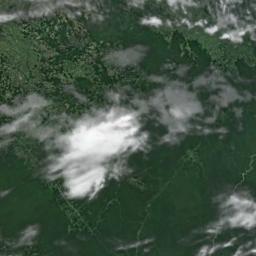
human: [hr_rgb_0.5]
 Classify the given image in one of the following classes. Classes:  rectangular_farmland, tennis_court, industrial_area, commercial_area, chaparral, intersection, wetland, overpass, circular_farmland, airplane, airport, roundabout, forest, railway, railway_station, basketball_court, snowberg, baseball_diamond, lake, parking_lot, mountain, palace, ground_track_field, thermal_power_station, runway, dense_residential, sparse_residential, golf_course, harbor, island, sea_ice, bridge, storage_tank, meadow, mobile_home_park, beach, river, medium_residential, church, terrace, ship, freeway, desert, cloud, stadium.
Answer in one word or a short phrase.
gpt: cloud